Question: I am trying to access the '/manager' page of the Tomcat instance installed by NetBeans 7.1.2.
When I right click the corresponding tree node for properties, I get this:

which seems to suggest I could use these credentials, but they don't work.
When I take a look at 'tomcat-users.xml', this user does not seem to exist:
'''
<tomcat-users>
<!--
NOTE: By default, no user is included in the "manager-gui" role required
to operate the "/manager/html" web application. If you wish to use this app,
you must define such a user - the username and password are arbitrary.
-->
<!--
NOTE: The sample user and role entries below are wrapped in a comment
and thus are ignored when reading this file. Do not forget to remove
<!.. ..> that surrounds them.
-->
<!--
<role rolename="tomcat"/>
<role rolename="role1"/>
<user username="tomcat" password="tomcat" roles="tomcat"/>
<user username="both" password="tomcat" roles="tomcat,role1"/>
<user username="role1" password="tomcat" roles="role1"/>
-->
</tomcat-users>
'''
Am I supposed to create it? If yes, I have tried, but could not find the proper roles. What would be the proper line to add? (and yes I have rebooted Tomcat)
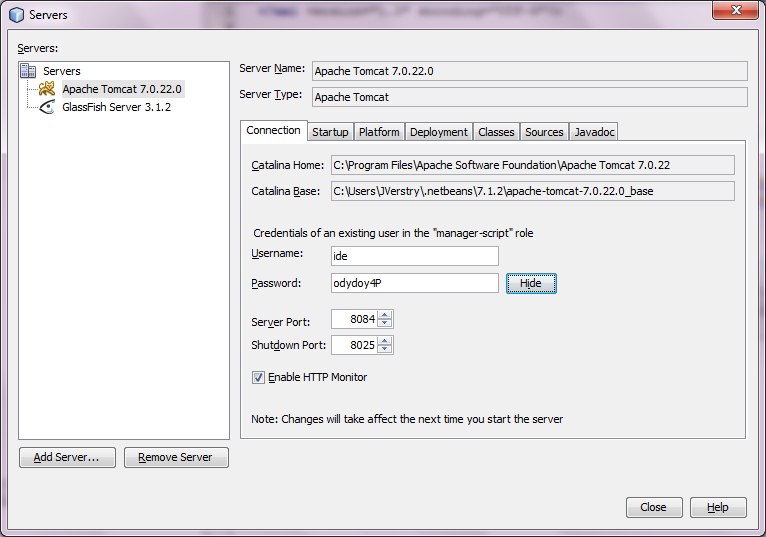
Answer: In the properties dialog, you can see two variables:
- 'CATALINA_HOME', the directory where you chose to install Tomcat. e. g. 'c:\Program Files\Apache Software Foundation\Tomcat 6.0'. Tomcat uses this variable to find its internal classes and libraries. - 'CATALINA_BASE' the directory of the configuration files and directories, such as the web application directories. If 'CATALINA_BASE' isn't set, it defaults to the value of 'CATALINA_HOME'. e. g. 'C:\Users\JVerstry\.netBeans\7.1.2\apache-tomcat-7.0.22.0_base'
If you want to use the manager, you need deploy (copy) the manager application in the proper folder located in 'C:\Users\JVerstry\.netBeans\7.1.2\apache-tomcat-7.0.22.0_base' if this application don't exists (see the directory 'conf/Catalina/localhost') and add the role 'manager-gui' to the user